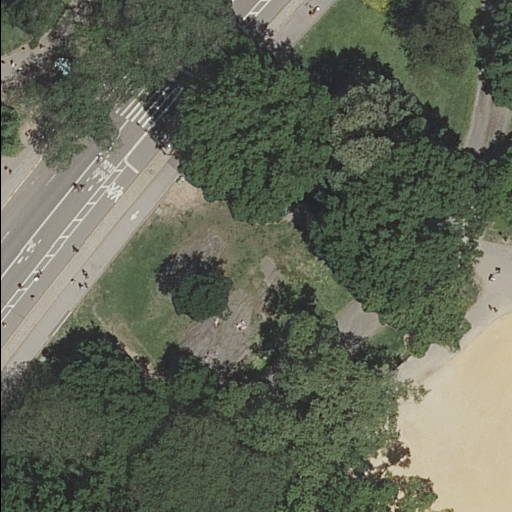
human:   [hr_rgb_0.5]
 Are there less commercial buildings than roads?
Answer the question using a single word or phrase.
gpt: yes

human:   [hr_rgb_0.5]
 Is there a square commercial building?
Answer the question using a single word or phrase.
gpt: no

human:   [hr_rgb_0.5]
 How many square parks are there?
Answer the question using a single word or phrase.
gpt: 0

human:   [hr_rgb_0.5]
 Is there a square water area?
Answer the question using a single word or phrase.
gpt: no

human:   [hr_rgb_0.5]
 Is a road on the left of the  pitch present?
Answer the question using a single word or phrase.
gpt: yes

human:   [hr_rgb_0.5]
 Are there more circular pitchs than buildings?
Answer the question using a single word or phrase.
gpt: no

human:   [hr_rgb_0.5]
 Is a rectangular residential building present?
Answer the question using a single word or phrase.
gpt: no

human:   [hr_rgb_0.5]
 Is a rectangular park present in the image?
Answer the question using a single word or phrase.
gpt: yes

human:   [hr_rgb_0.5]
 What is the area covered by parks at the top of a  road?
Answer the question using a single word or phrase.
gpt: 0m2

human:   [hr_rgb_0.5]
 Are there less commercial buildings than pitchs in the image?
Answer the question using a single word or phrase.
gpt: yes

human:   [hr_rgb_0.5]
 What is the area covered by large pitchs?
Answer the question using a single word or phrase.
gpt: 1006m2

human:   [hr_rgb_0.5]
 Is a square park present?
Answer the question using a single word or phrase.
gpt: no

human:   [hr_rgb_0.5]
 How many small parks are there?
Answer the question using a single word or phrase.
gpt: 0

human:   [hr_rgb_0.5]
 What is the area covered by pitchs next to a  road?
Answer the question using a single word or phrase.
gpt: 1006m2

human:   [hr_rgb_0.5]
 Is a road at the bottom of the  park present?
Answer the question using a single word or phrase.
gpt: no

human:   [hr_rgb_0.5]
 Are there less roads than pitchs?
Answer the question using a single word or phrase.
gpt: no

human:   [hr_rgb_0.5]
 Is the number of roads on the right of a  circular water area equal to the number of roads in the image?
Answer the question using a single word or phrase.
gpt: no

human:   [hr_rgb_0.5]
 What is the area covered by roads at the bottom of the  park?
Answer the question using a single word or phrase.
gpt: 0m2

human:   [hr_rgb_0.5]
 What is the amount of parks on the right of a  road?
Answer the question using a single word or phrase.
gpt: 1

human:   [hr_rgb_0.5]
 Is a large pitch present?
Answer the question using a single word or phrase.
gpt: yes

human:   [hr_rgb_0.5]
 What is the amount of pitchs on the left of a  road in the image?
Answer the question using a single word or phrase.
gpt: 0

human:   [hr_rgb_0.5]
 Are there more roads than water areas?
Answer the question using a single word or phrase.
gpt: yes

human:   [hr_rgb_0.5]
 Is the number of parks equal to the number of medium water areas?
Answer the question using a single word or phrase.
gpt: no

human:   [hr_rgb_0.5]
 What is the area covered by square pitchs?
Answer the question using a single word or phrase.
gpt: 0m2

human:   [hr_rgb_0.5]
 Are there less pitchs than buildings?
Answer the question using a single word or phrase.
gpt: no

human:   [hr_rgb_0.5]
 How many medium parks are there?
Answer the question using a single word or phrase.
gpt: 0

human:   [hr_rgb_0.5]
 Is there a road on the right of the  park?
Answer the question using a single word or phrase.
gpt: no

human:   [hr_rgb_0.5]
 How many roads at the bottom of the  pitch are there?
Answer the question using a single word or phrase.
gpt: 0

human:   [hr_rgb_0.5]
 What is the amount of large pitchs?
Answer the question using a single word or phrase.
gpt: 1

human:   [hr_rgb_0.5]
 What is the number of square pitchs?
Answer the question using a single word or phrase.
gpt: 0

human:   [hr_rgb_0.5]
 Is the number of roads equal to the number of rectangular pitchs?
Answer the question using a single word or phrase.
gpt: no

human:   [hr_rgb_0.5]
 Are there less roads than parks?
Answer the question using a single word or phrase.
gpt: no

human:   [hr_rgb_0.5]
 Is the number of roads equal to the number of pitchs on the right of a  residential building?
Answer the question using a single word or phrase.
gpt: no

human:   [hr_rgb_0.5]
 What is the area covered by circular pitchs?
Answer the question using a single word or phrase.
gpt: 0m2

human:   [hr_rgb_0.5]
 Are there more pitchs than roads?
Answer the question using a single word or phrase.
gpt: no

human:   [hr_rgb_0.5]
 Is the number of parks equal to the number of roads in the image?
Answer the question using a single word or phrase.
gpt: no